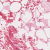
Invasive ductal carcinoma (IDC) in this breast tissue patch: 0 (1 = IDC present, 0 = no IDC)